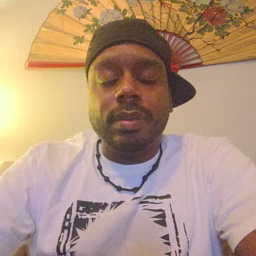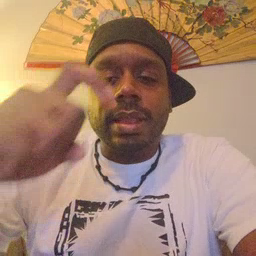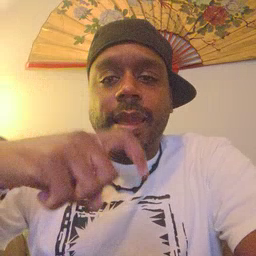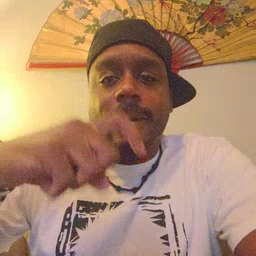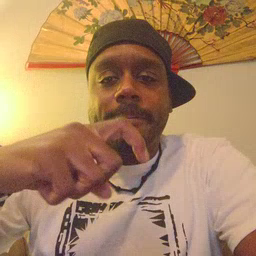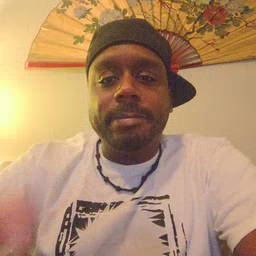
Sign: time